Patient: sex F, age 39
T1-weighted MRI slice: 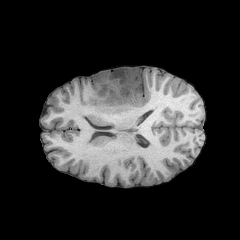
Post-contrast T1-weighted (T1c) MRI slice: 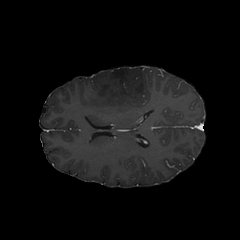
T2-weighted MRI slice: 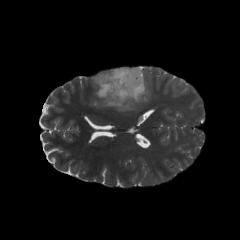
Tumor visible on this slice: yes
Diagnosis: Astrocytoma, IDH-mutant
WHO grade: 2